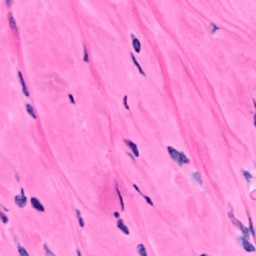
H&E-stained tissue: Breast